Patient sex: M
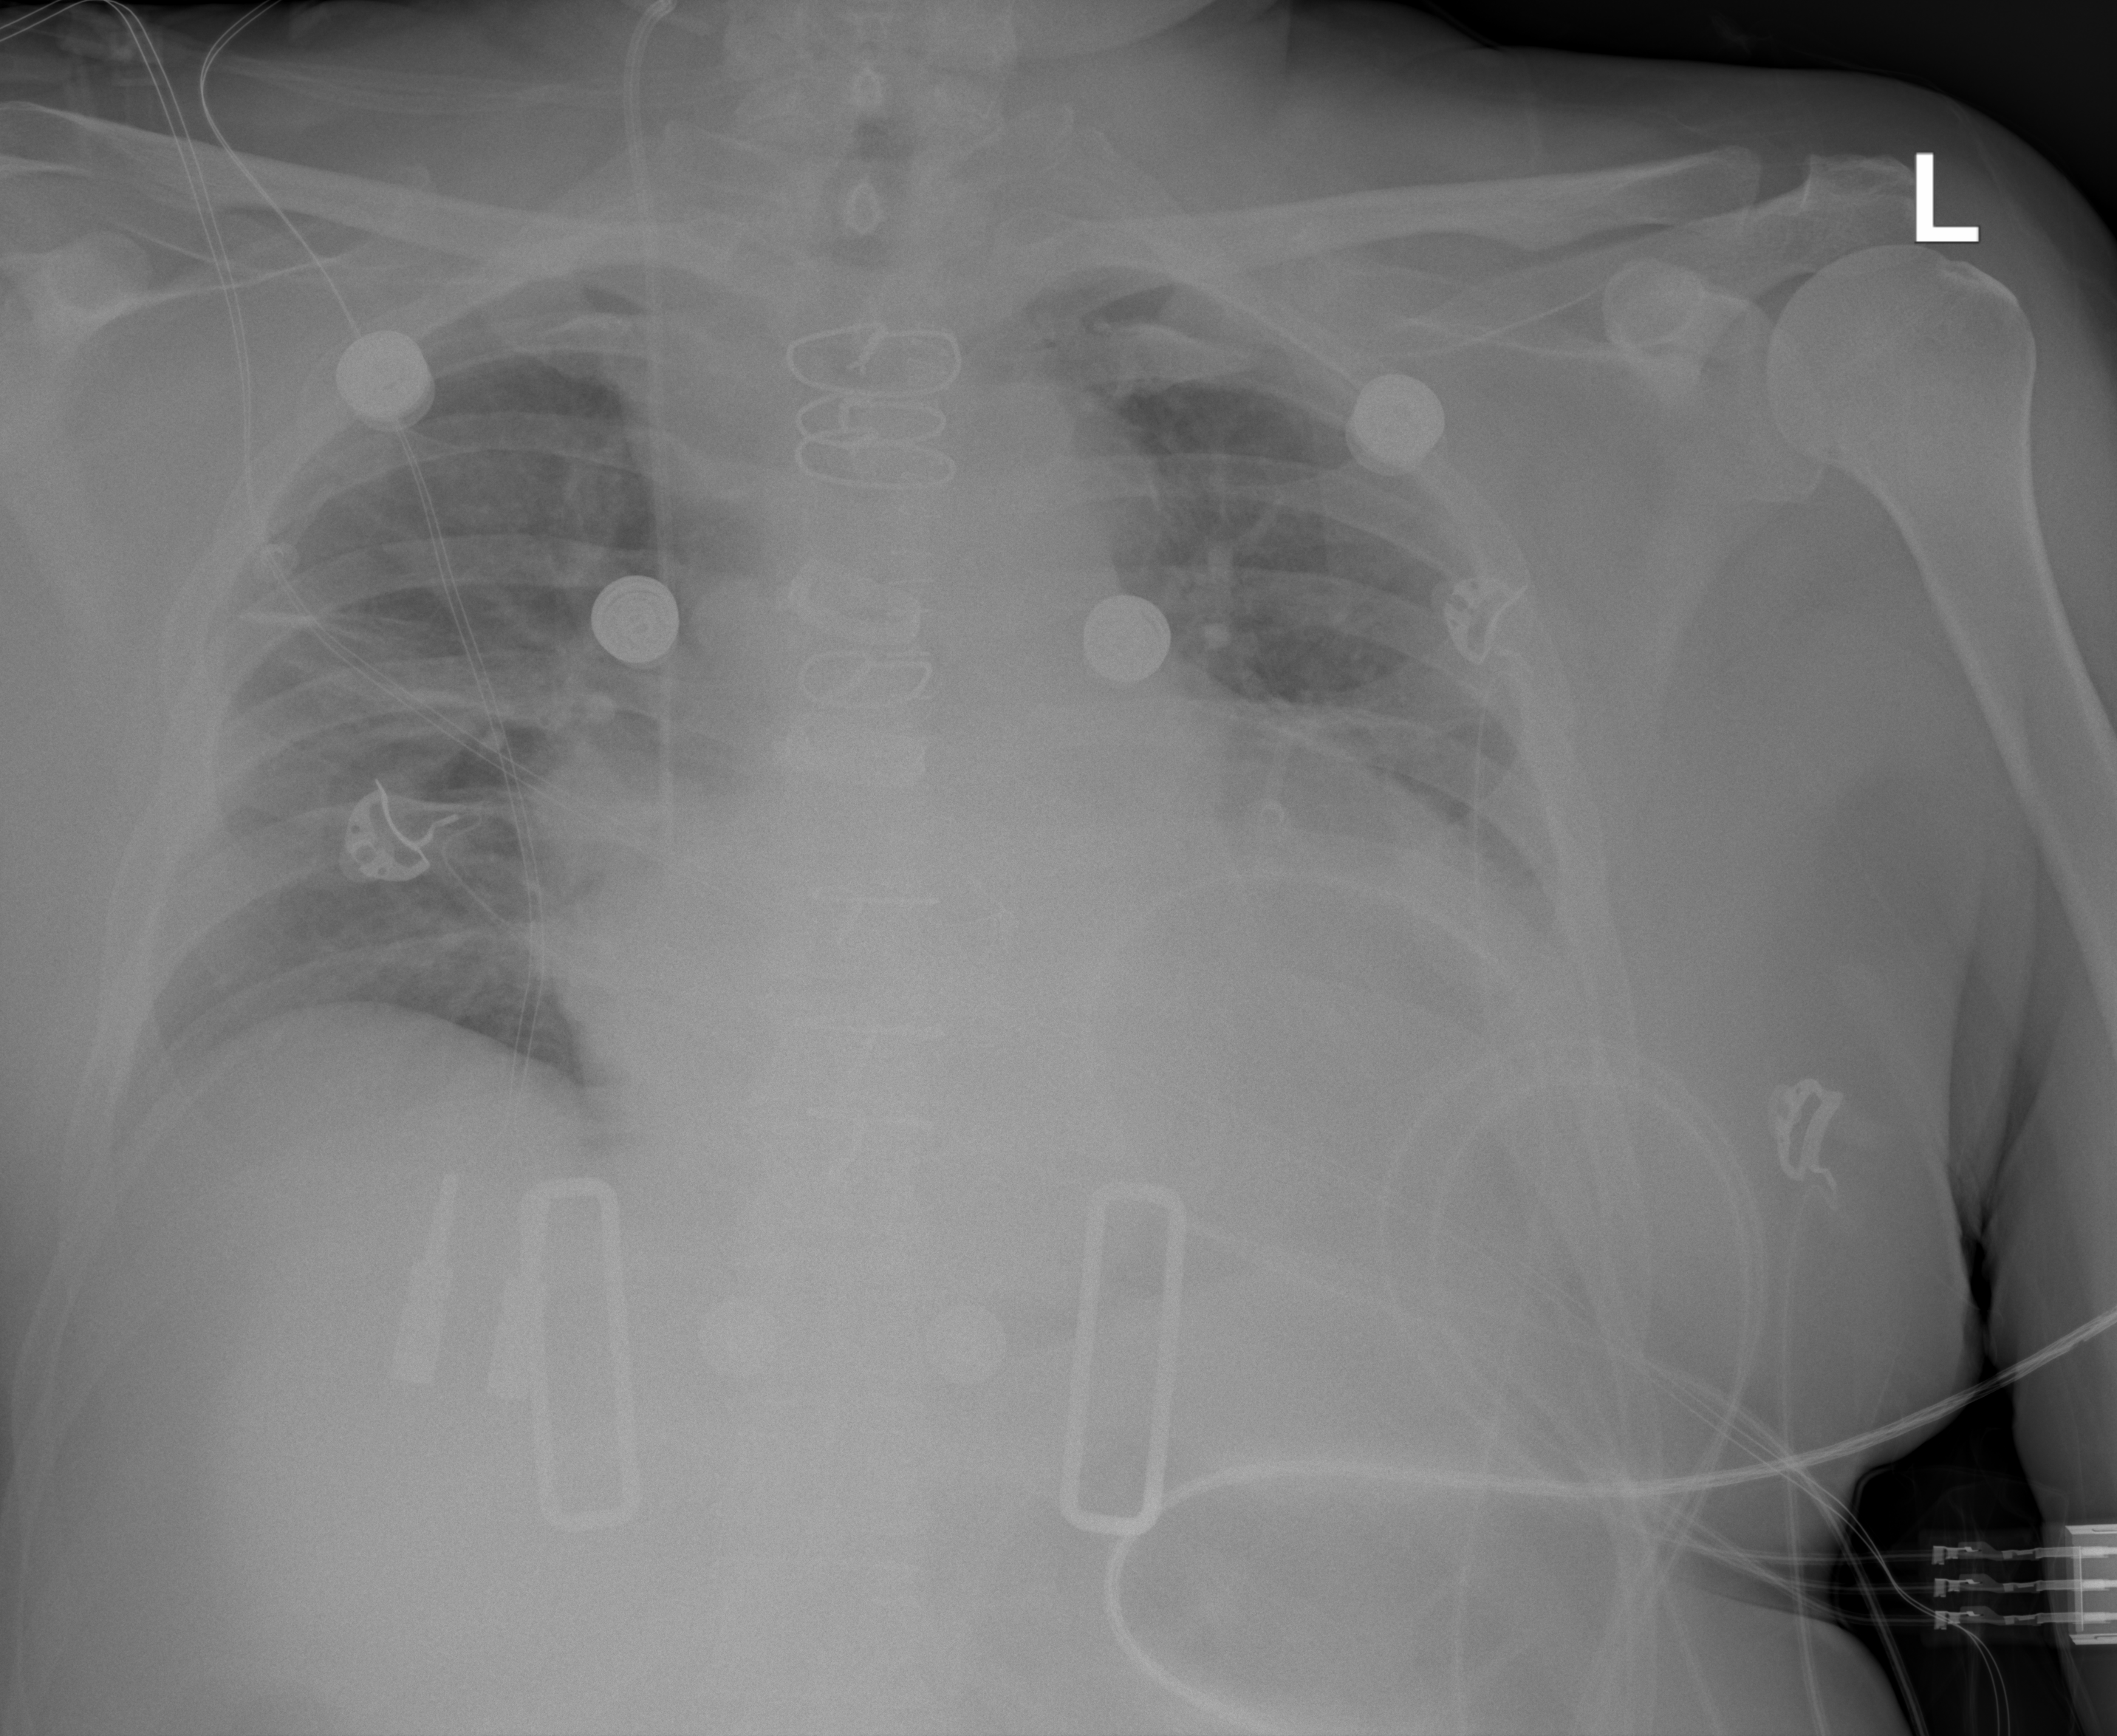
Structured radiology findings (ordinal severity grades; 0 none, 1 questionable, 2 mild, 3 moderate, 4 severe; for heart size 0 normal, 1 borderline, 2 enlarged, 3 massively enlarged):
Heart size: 2
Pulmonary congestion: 1
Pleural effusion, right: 0
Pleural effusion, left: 2
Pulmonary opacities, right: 0
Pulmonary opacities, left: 0
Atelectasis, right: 2
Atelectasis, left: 2